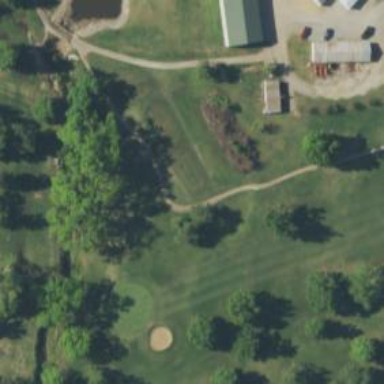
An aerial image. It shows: Path designed for golf carts.